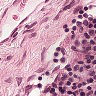
Metastatic tissue present: no